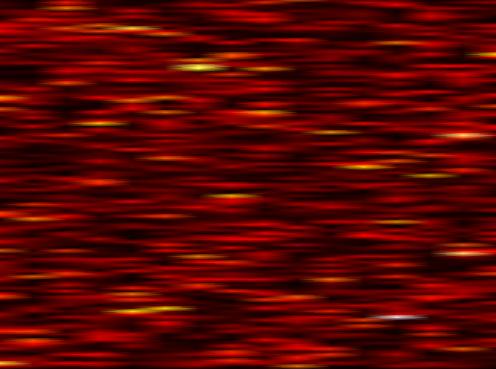
Label: FOFDM